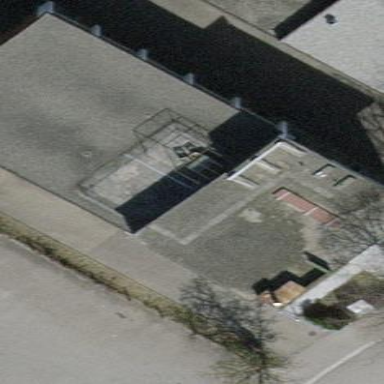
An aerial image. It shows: Office building.